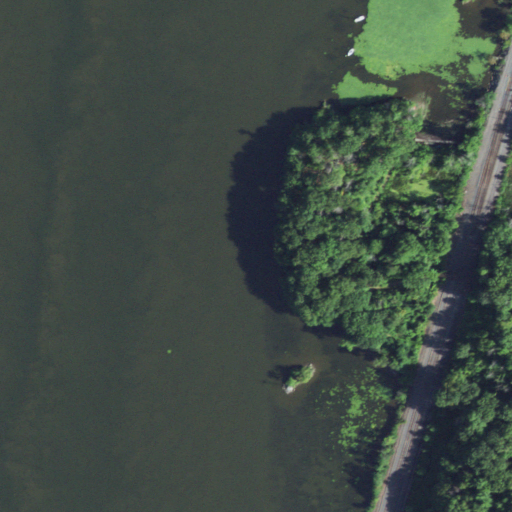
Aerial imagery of cape in New York named Astor Point containing open water, deciduous forest, herbaceous wetlands, and grassland